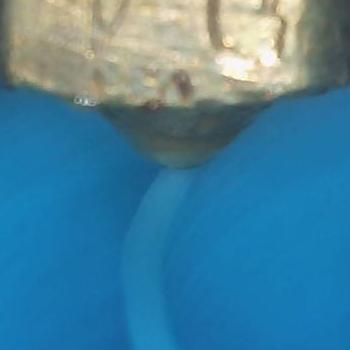
Flow rate: 141%